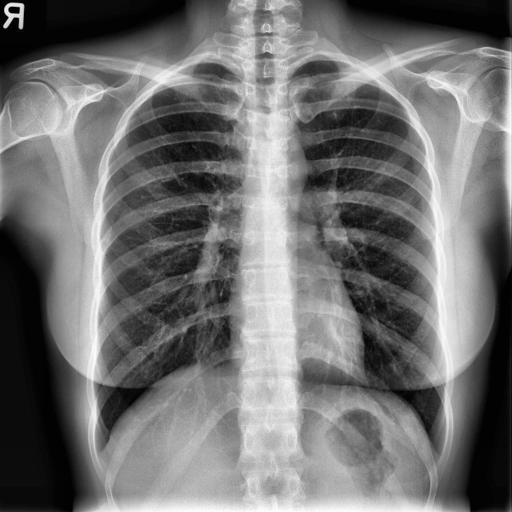
Finding: NORMAL